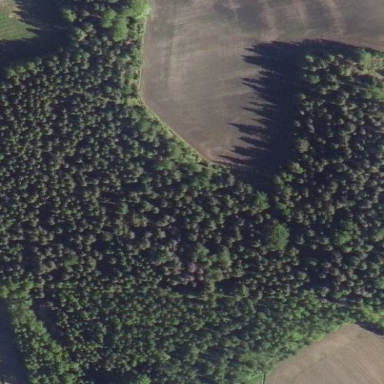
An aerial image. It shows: Serene woodland landscape.